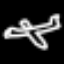
Label: airplane